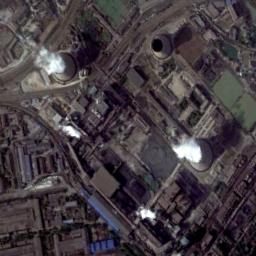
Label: thermal_power_station